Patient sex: M
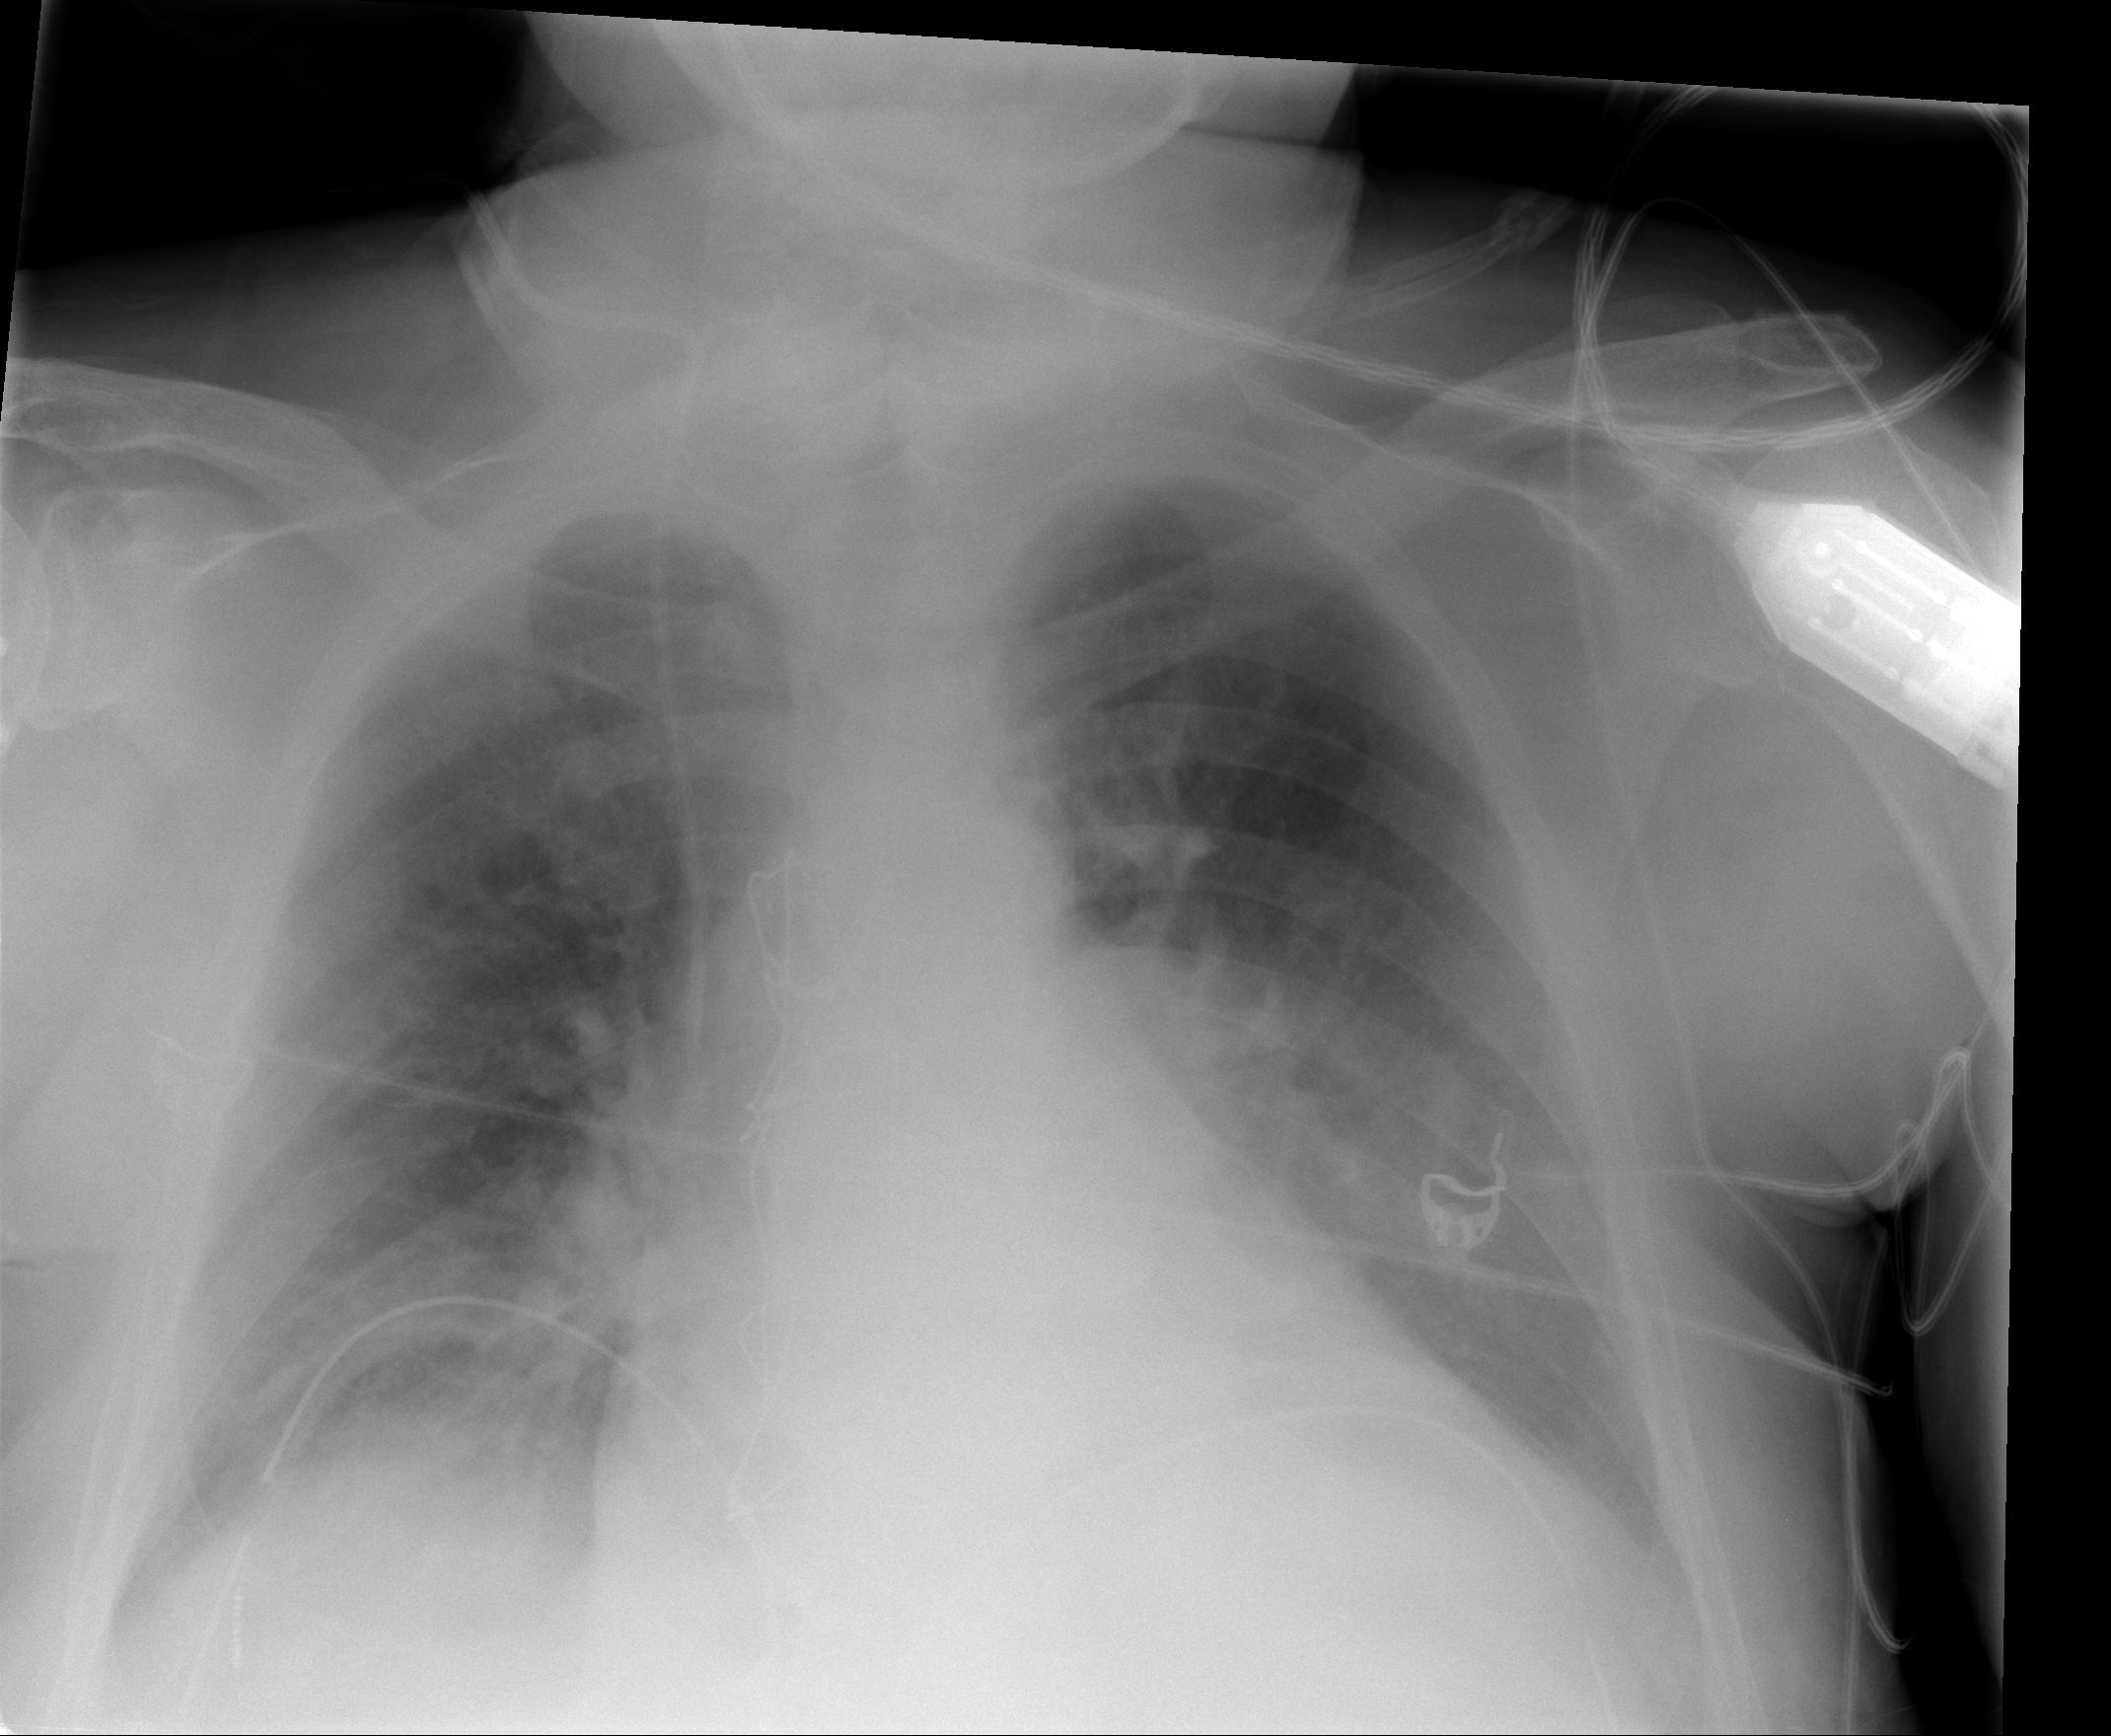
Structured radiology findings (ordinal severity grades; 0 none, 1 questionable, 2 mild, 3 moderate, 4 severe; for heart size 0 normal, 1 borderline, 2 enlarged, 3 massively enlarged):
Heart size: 2
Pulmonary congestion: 2
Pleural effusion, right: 2
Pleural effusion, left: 2
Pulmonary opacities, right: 2
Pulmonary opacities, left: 0
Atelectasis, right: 2
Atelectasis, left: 2